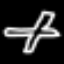
Label: airplane